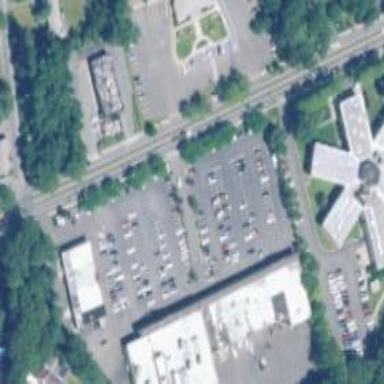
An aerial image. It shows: Retail area.